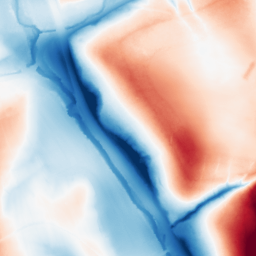
Category: classical
Decomposition family: gaussian_anisotropic
Decomposition parameters: sigma_x: 50
sigma_y: 5
Upsampling method: sinc_blackman
Upsampling parameters: scale: 2
kernel_size: 8
Upsampling scale: 2